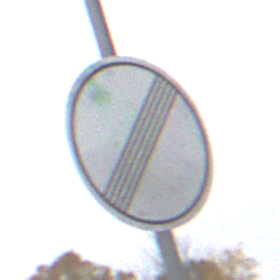
Verkehrszeichen: EndeSaemtlicherBegrenzungen
Umgebung: Outdoor, Suburban
Tageszeit: Midday
Wetter: Overcast
Licht: Natural
Jahreszeit: NotSpecified
Kontrast: LowContrast